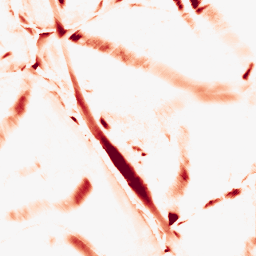
Category: morphological
Decomposition family: morphological_diamond
Decomposition parameters: operation: opening
radius: 15
Upsampling method: cubic_mitchell
Upsampling parameters: scale: 8
Upsampling scale: 8